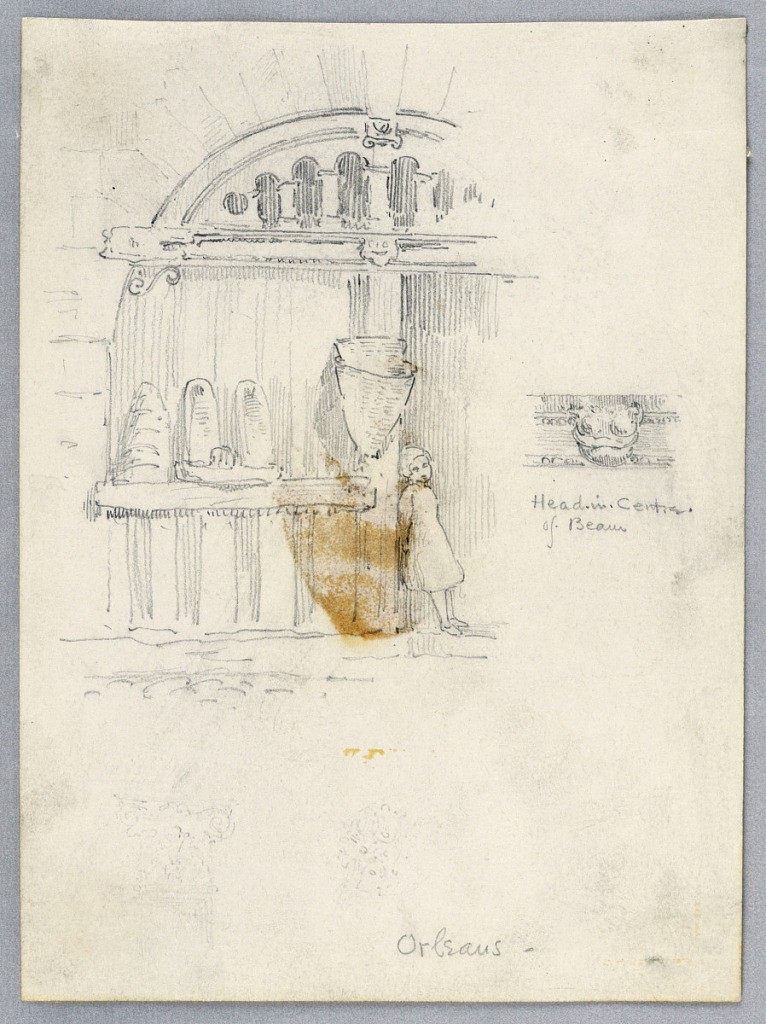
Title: Doorway in Orléans
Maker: Arnold William Brunner, American, 1857–1925
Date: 1883
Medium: Graphite on paper
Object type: Drawing
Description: Arched doorway, with child and baskets. Detail, right, of head in center of the beam above.